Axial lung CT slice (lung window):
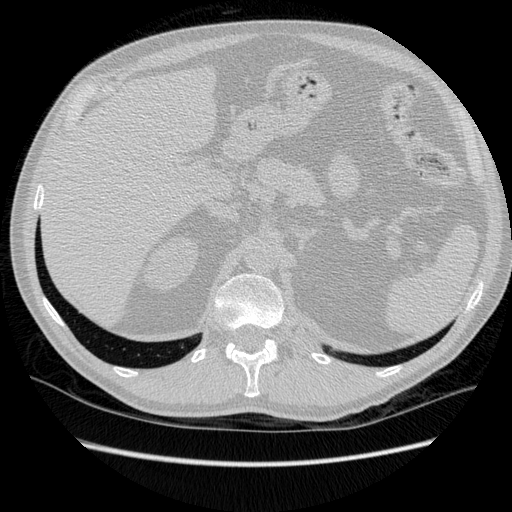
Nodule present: no